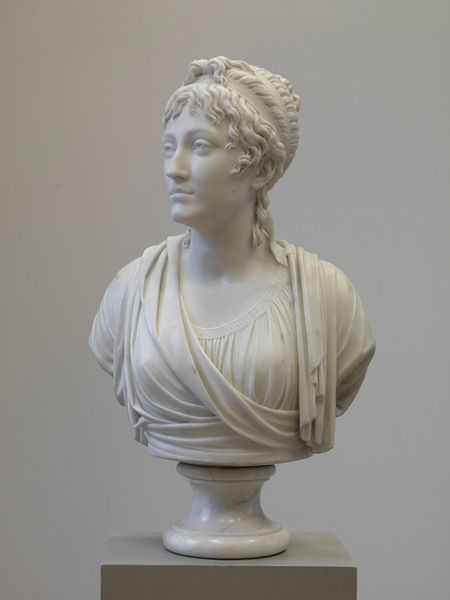
Titel: Francoise-Charlotte-Ernestine de La Rochefoucauld Doudeauville
Künstler: François Masson
Standort: Karlsruhe
Institution: Staatliche Kunsthalle Karlsruhe
Schlagwörter: haut, kopf, körper, schatten, umhang, weiß, mädchen, ausschnitt, brust, busen, frankreich, frau, frisur, grau, haar, hintergrund, hut, kleid, kleider, licht, marmor, mund, nase, ohr, profil, schwarz, stirn, säule, blick, dame, schal, tuch, haube, alt, hemd, jung, mütze, wand, arm, arme, augen, band, bluse, falten, geschichte, gesicht, haarschmuck, kragen, lang, sockel, stein, stirnband, ärmel, bildnis, blicken, hals, portrait, porträt, ferne, auge, figur, gewand, haare, kostüm, stehend, stoff, klassizismus, borte, brustbild, bruststück, dekollete, dekoltee, diadem, haarreif, kinn, lippen, locke, locken, ohren, prinzessin, schulter, schultern, schön, traurig, wasserfall, pony, rund, skulptur, statue, luise, schärpe, lächeln, brüste, wangen, wellen, bogen, backen, haarband, romantik, weiblich, ernst, streng, büste, glanz, gerade, draperie, bildhauerei, faltenwurf, glatt, junge frau, plastik, podest, poliert, edel, nachdenklich, wange, dreiviertelprofil, oberkörper, drapierung, foto, fotografie, schimmer, abgewandt, stolz, antike, porzellan, links, torso, revolution, haarkranz, napoleon, schwester, kranz, göttin, bekleidung, rom, säulchen, römer, biedermeier, rau, halbprofil, kehle, seitenprofil, mensche, antik, griechen, toga, griechisch, halb, griechenland, abgewendet, antikisierend, fernblick, herrscherin, museum, basis, gips, klassik, tunika, maromor, preussen, artemis, antikisch, dekolte, anmut, anmutig, römisch, alabaster, mamor, griechin, helena, römerin, klassisch, aufsatz, schinkel, klassizistisch, bildhauer, jugendlich, grichisch, geischt, aufgesteckt, armstumpf, wenden, blank, decollete, altertum, herzogin, frauenbüste, ungefasst, ohne, vollplastik, armlos, madeleine, attische basis, fallend, marmorbüste, sophie, bürgerin, canova, nase mund, portraitbüste, steinhauerei, in die ferne, carrara, halbbüste, decollte, 1800, keine arme, schaut, 17. jhdt, locjen, halfprofil, +locken, gefälteltes gewand, schnitzn, scchnitzen, dmame, abwesender blick, torax, tskulptur, schultern#augen, bürstie, stockel, hatu, blickt, lippenohren, antik+, antiquat, augenbrraue, efrauenbüste, grieching, säulchjen, chlamys